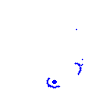
Particle: proton